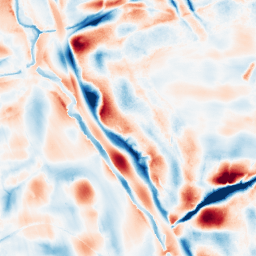
Category: wavelet
Decomposition family: wavelet_biorthogonal
Decomposition parameters: wavelet: bior4.4
level: 5
Upsampling method: regularized
Upsampling parameters: scale: 4
lambda_reg: 0.01
Upsampling scale: 4